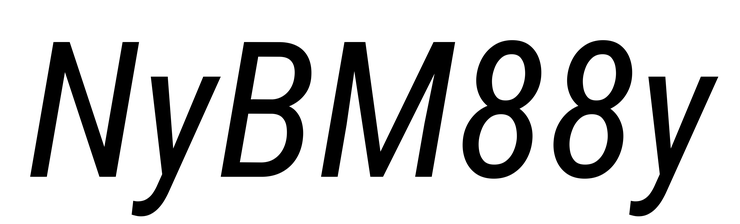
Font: Roboto-Italic_Condensed_Italic